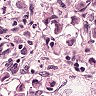
Metastatic tissue present: yes